Question: I'm creating one of my first HTML5 games. It's a game sort of like Ministry of War/War of Legends. It's an isometric tile-based MMORTS game. Now, while I'm building the game, I'm trying to keep resource management and speed in mind; however, I've come across an issue.
I have a method called 'renderMap' that follows these steps
1. renderMap loads the current map chunk. A map chunk is currently defined as 6x6 grid of tiles.
2. renderMap loops through each individual tile from ASCENDING X,Y to DESCENDING X,Y and draws that tile onto the isometric grid. While drawing the tile to the screen, it will also check if building is on that tile, and will draw that building on top of the tile.
Now, because 'renderMap' has to call 'drawImage' about 36 times for each individual tile that is a part of the chunk, it really begins to become a resource hog if the function were to be called every frame. So, I made 'renderMap' draw to the in-memory canvas, which is drawn to the main canvas every frame. So 36 calls of 'drawImage' is reduced to only 1 every frame.
And the only time I need to call 'renderMap', is if the tiles or buildings update in anyway. For instance, if a new chunk is loaded and we need to load the new isometric map.
However, what if I want these buildings or tiles to have animations?
For example, I add a building called an 'oil well' to the game. If an oil well is on any of the tiles in the 6x6 chunk that is loaded on the player's client and displayed, it will force the game to have to call 'renderMap' so many more times, in order to render that single building's new image (because animation). So I end up rendering 35 extra tiles just in order to update that 1 building.
What can I do about this? Is just best to include animations?
Here's what the game looks like, so this might be of help in regards to adding context to the problem:

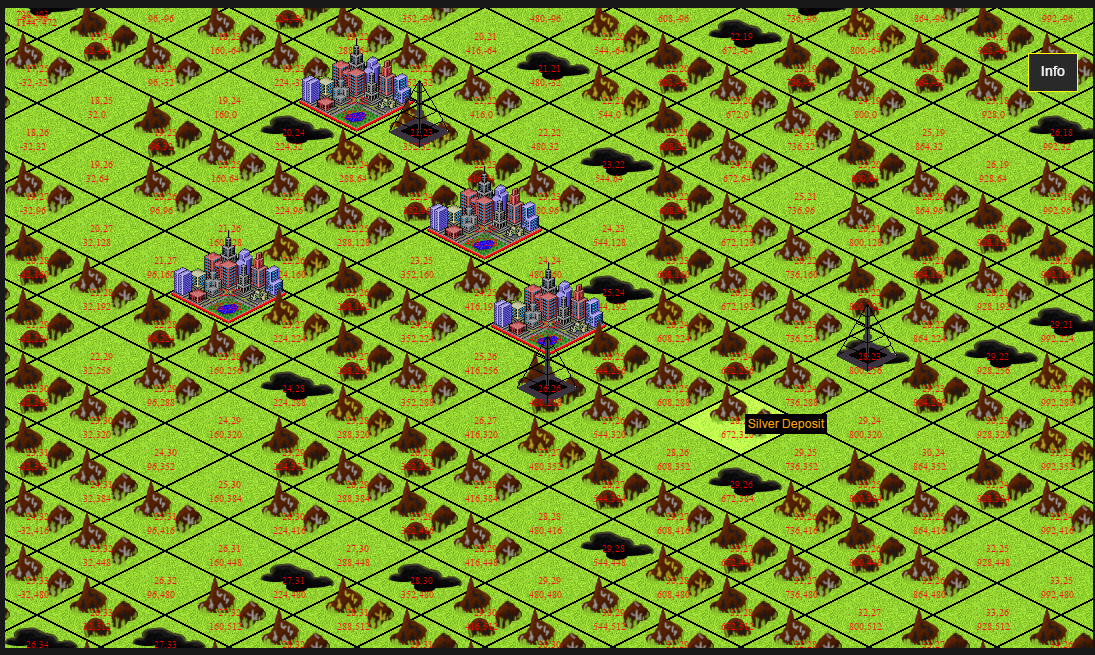
Answer: Create a spritesheet that contains all the images necessary to animate your "oil well" tile.
Then you can pull the sprites off that spritesheet and overlay your rendered map on that single oil well tile.
Then you're rendering the large map once. You're rendering just that tile multiple times (a more efficient task than re-rendering the entire map just to animate the one tile). You can use a second overlaid canvas for best performance. You could even do an overlaid canvas that's just the size of a single sprite and use CSS positioning to move it over the target tile.
Example code and a Demo:
'''
var canvasT=document.getElementById("canvasTop");
var ctx=canvasT.getContext("2d");
var canvasB=document.getElementById("canvasBottom");
var ctxB=canvasB.getContext("2d");
var cw,ch;
var nextTime=0;
var duration=1000/60*3;
//
var spritesheetWidth=256;
var spritesheetHeight=256;
var spriteCols=4;
var spriteRows=4;
var spriteCount=spriteRows*spriteCols;
var spritePosition=0;
var spriteWidth=spritesheetWidth/spriteCols;
var spriteHeight=spritesheetHeight/spriteRows;
var fireX=265;
var fireY=100;
//
var imgCount=2;
var fire=new Image();
fire.onload=start;
fire.src='https://dl.dropboxusercontent.com/u/139992952/stackoverflow/explodeSprite.png'
var map=new Image();
map.onload=start;
map.src="https://dl.dropboxusercontent.com/u/139992952/stackoverflow/isometric1.png";
function start(){
if(--imgCount>0){return;}
cw=canvasB.width=canvasT.width=map.width;
ch=canvasB.height=canvasT.height=map.height;
canvasB.width=map.width;
canvasB.height=map.height;
ctxB.drawImage(map,0,0);
animate();
}
function animate(time) {
if(time<nextTime){requestAnimationFrame(animate);return;}
nextTime=time+duration;
var row=parseInt(spritePosition/spriteCols);
var col=spritePosition-row*spriteCols;
var spX=col*spriteWidth;
var spY=row*spriteHeight;
// Drawing code goes here
ctx.clearRect(0,0,cw,ch);
ctx.drawImage(fire,
spX,spY,spriteWidth,spriteHeight,
fireX,fireY,spriteWidth,spriteHeight);
spritePosition++;
if(spritePosition>spriteCount-1){
spritePosition=0;
}
requestAnimationFrame(animate);
}
'''
'''
body{ background-color: ivory; }
#wrapper{
position:relative;
width:1095px;
height:655px;
}
#canvasTop,#canvasBottom{
position:absolute; top:0px; left:0px;
border:1px solid green;
width:100%;
height:100%;
}
#canvasTop{
border:1px solid red;
}
'''
'''
<div id="wrapper">
<canvas id="canvasBottom"></canvas>
<canvas id="canvasTop"></canvas>
</div>
'''